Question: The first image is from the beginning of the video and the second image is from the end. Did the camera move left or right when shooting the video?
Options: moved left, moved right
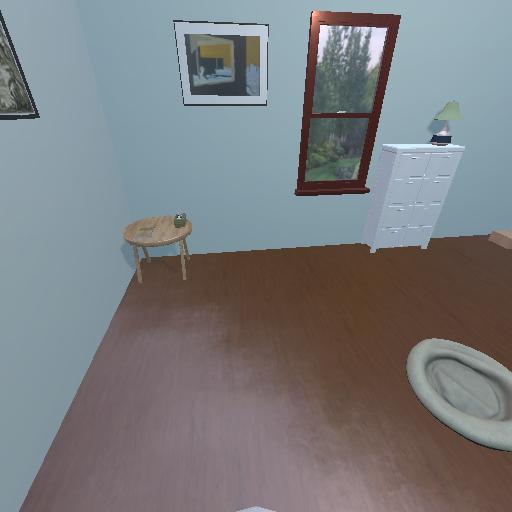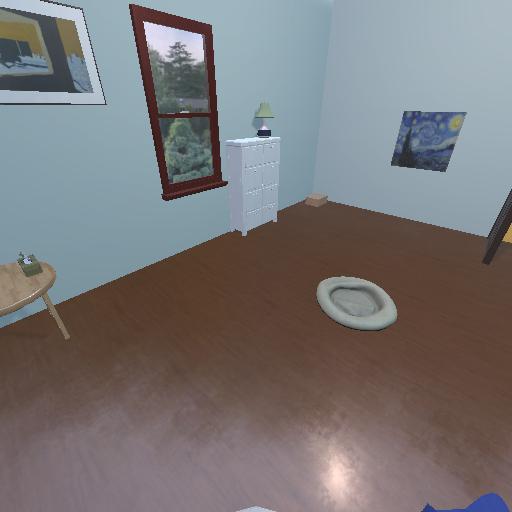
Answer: moved left